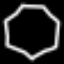
Label: octagon